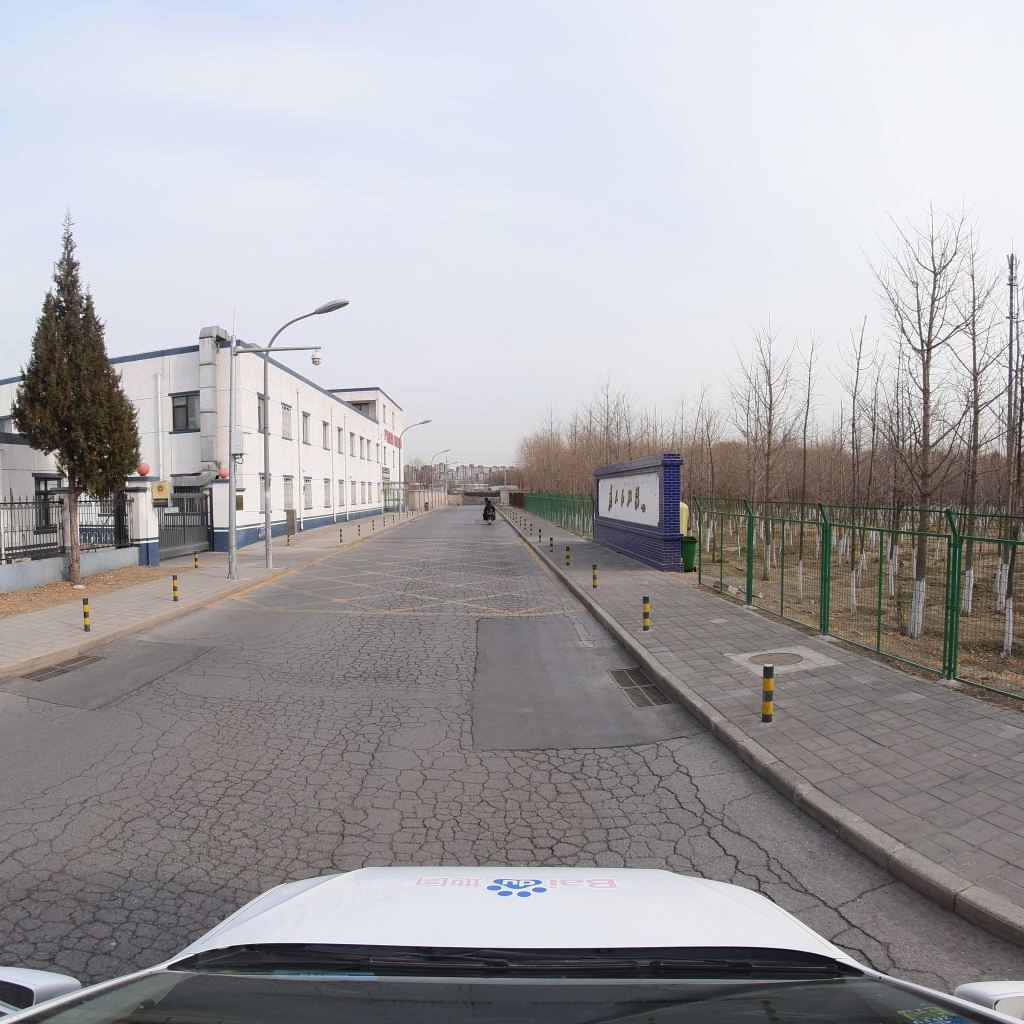
Region: Fengtai
Road damage annotations: manhole cover, alligator crack